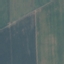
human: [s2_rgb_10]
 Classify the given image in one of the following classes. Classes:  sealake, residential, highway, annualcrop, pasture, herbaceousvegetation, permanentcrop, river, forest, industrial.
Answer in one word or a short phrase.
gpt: AnnualCrop